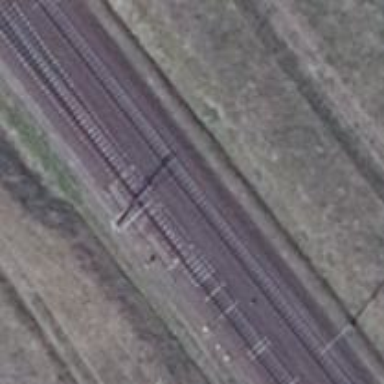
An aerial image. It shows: Railway switch with the turnout pointing to the right.